Question: I have a setup like this in the interface builder:

(iphone5 size). I want the buttons to stay in that layout if the screen size increases i.e widens (but the buttons stay the same size). If I pin the top two buttons to their respective container edges when the screen is larger they will be too far apart from each other. I have the bottom button increasing its size fine. How can I do this? I tried putting a transparent UIView between each button and the container edge, but couldn't get it working this way. Could someone give me a pointer on how to do this please? thanks!
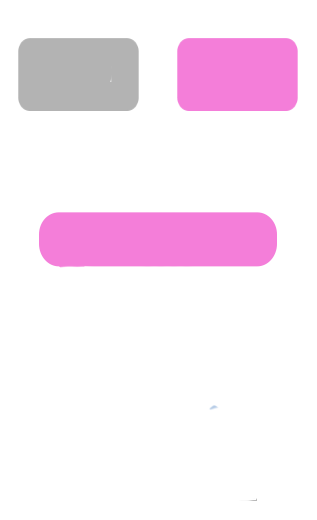
Answer: Assuming you already have the width, height and y-constraints in place, to create the correct x-constraints you can try something along the lines of this:
1. check the Horizontal Center in Container option
2. choose your button and double click the newly created constraint Align Center X to
3. change the Second Item from Center X to Trailing
4. enter a constant value to offset the position
Do this for both buttons. The 'constant' value of the second button should be the negative of the first one AND its 'Second Item' should be 'Leading'.

This method will result in equal spacing on all size classes.

The only drawback is that the spacing is no dynamic. for that purpose you would need some placeholder view in between.